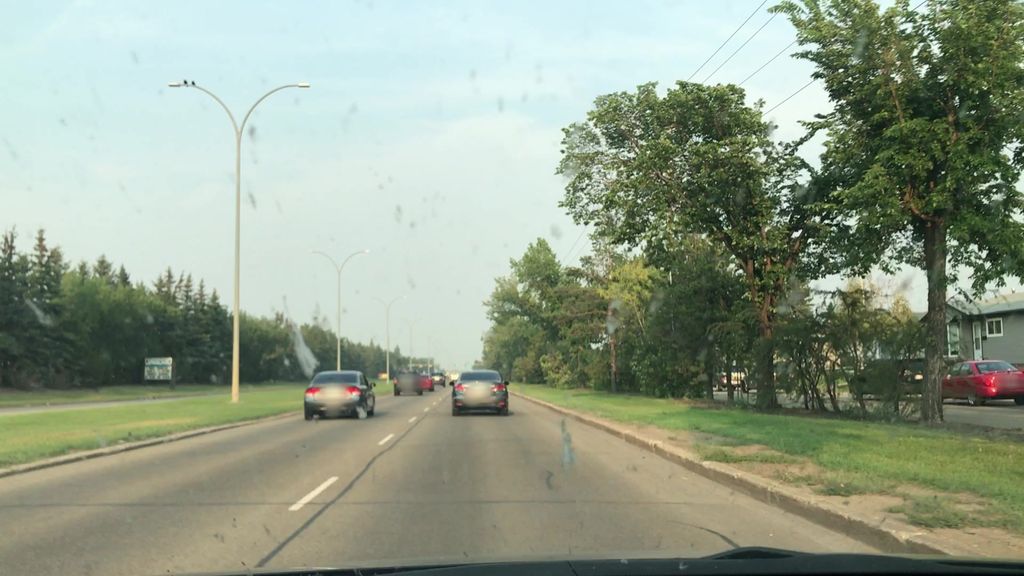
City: edmonton